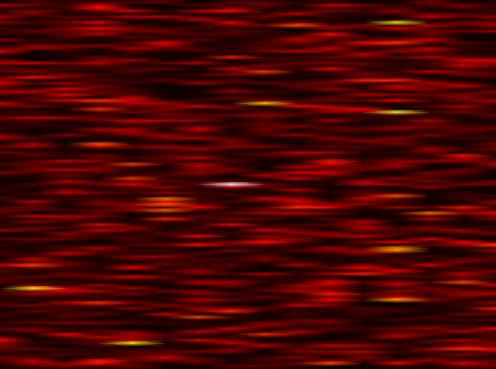
Label: FOFDM